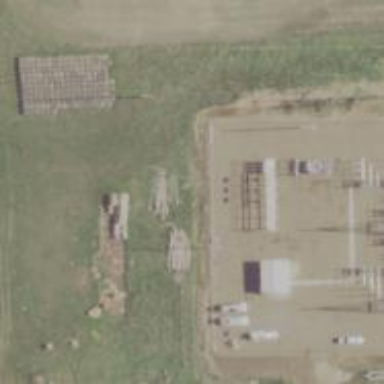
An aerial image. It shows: Mast designed for lightning protection with appropriate tower type.